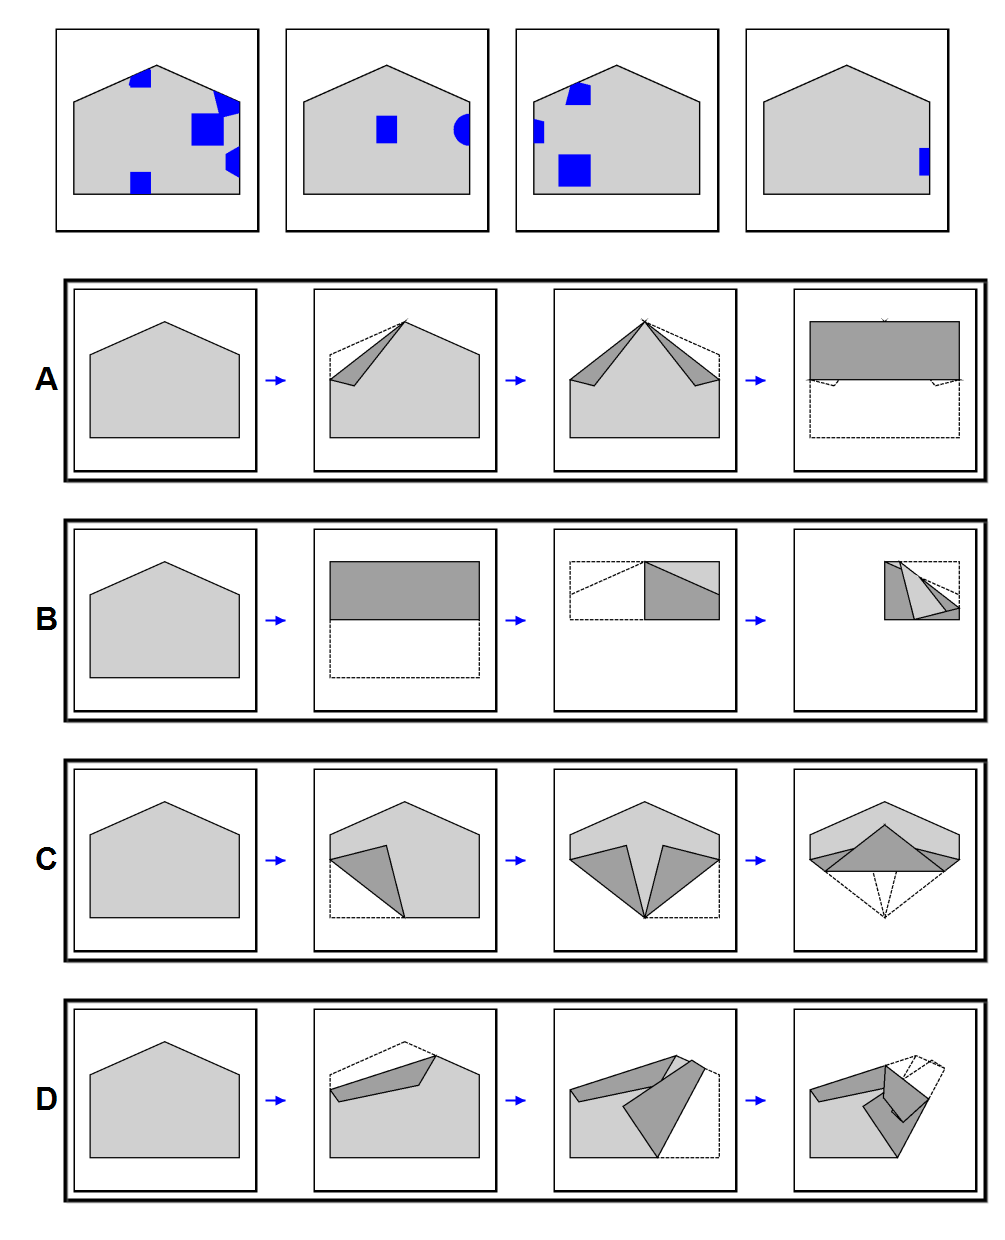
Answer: A